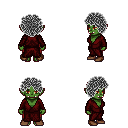
a pixel art fantasy rpg character, female body template, orc, green skin, red robe, red pants, gray curly afro hairstyle, brown shoes, four views (front, back, left, right), 2x2 character sprite sheet, small pixel art, hard edges, no anti-aliasing